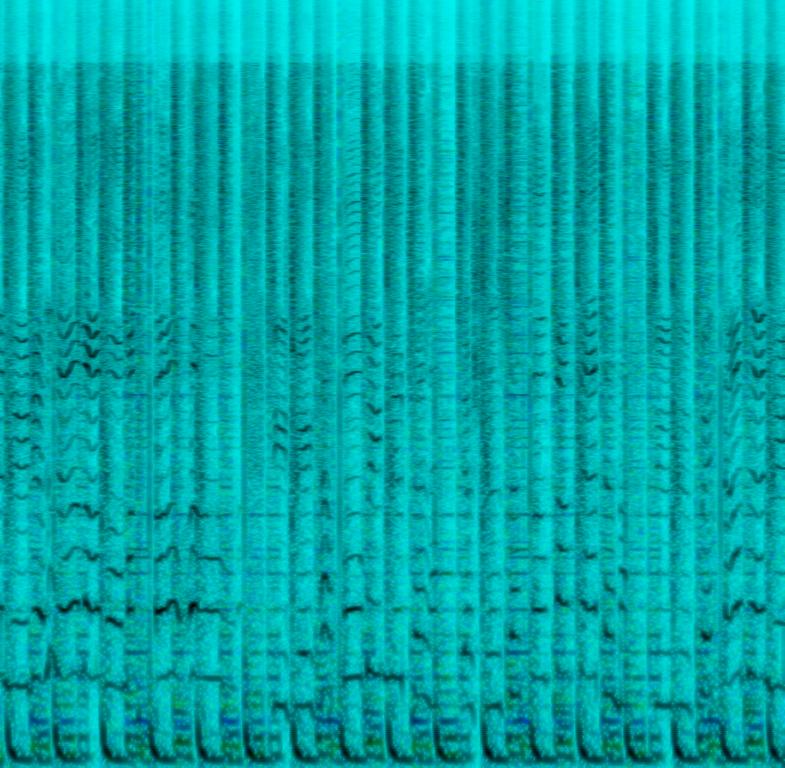
The Pop song features a flat female vocal, supported by wide harmonizing background vocals, singing over groovy acoustic rhythm guitar, offbeat shimmering open hats, claps, offbeat synth keys chords and a simple "4 on the floor" kick pattern that perfectly complements the groovy bass. Sounds energetic and uptempo, like something you would hear in clubs, or on a radio.